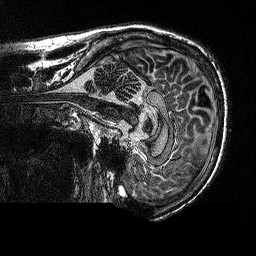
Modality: MP2RAGE
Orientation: sagittal
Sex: male
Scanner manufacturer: siemens
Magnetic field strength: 3 T
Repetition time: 5 s
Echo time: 0.00292 s